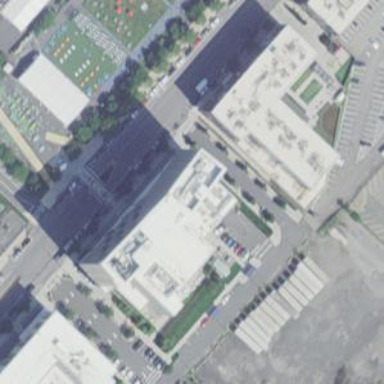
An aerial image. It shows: Part of building is shown in the image.